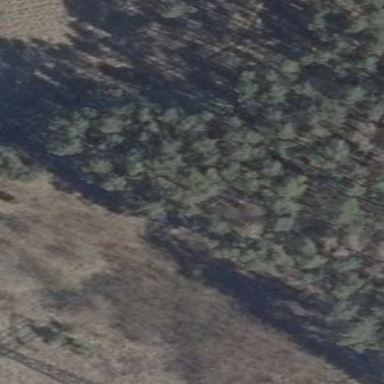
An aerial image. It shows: Patch of scrub vegetation.